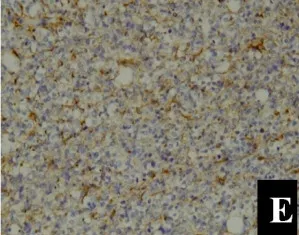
Representative immunochemical markers in tumor specimens. (D, E) Tumor cells were positive for GFAP and Oligo-2, respectively (200x).
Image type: pathology (fish)